Question: I'm trying to display a warning in jQuery mobile, but cannot find a style/element designed for this purpose. The only thing I found was an alert icon, at least.
It should look something like this yellow note:

---
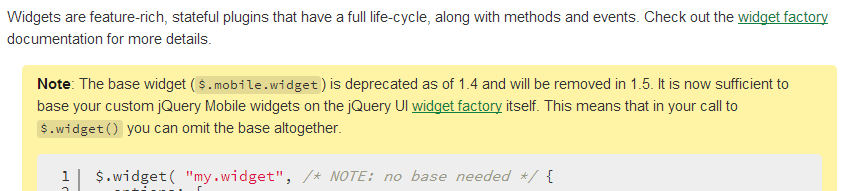
Answer: It looks like there is no standard element/style or any other way anymore to do so since version 1.4.3.